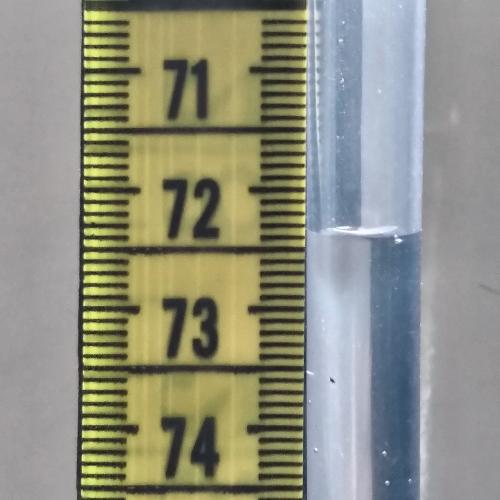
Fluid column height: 72.4 cm